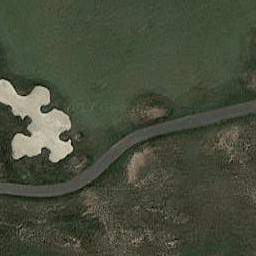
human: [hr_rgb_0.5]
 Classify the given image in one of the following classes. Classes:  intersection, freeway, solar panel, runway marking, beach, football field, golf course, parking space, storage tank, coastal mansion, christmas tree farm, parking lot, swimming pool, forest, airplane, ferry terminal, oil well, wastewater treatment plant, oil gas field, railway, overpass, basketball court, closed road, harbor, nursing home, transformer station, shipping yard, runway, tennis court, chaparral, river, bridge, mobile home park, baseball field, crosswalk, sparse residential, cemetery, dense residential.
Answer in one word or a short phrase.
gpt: golf course